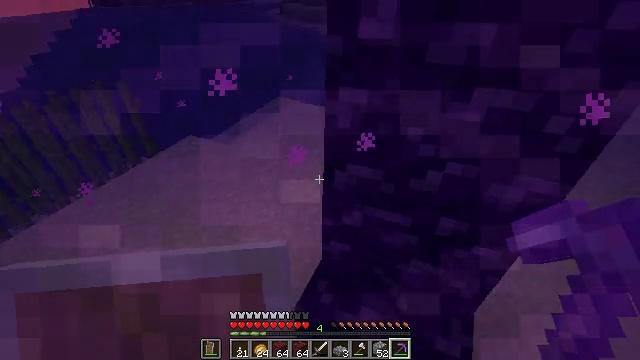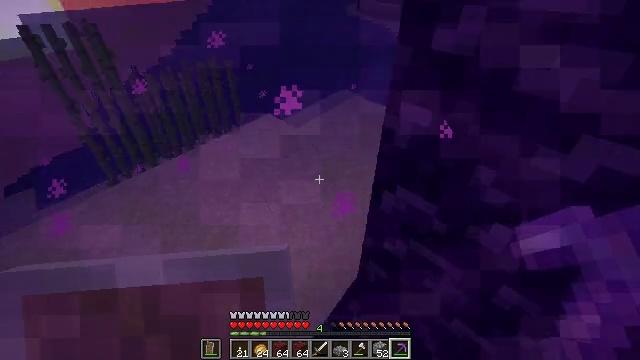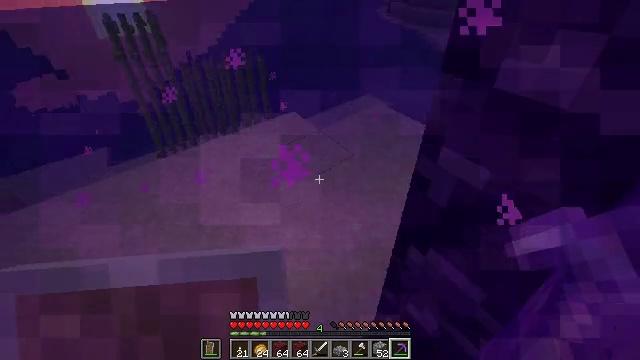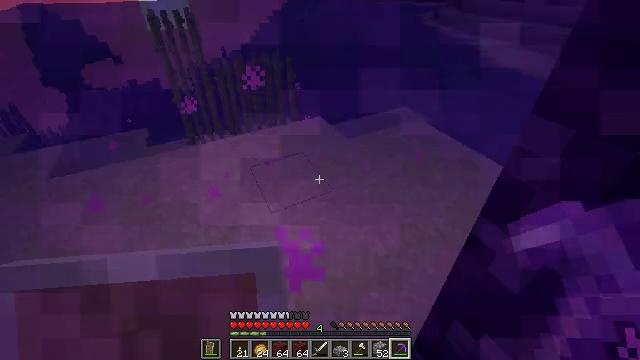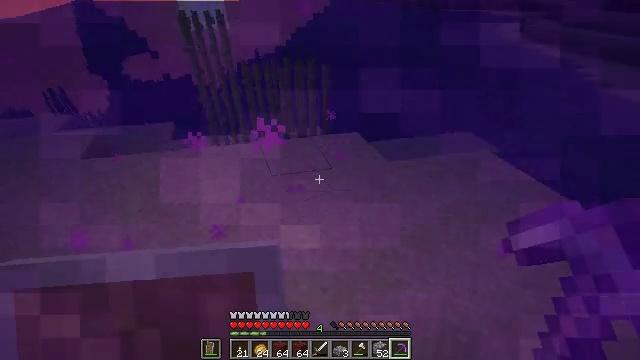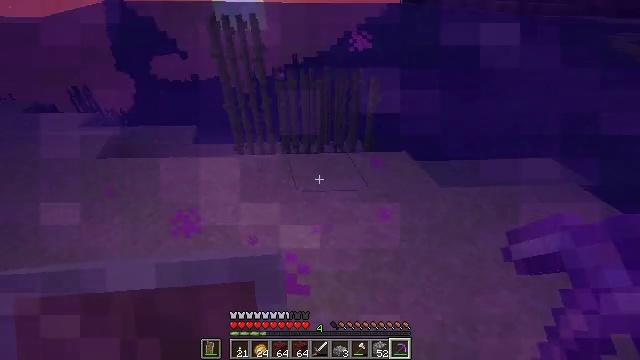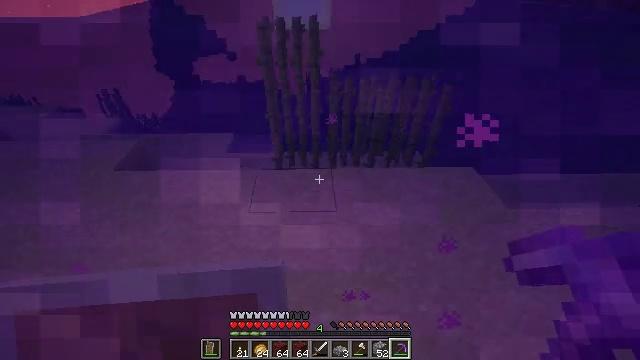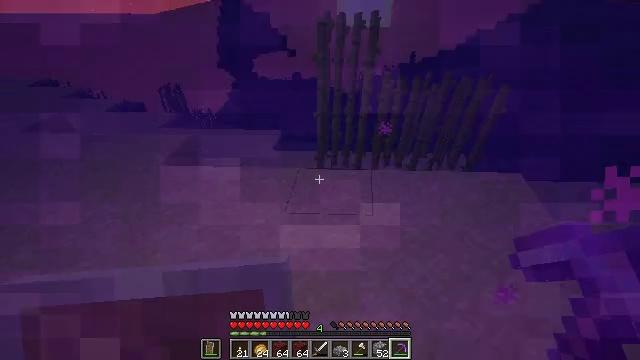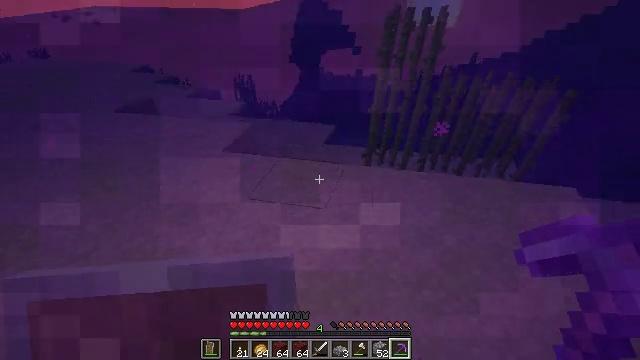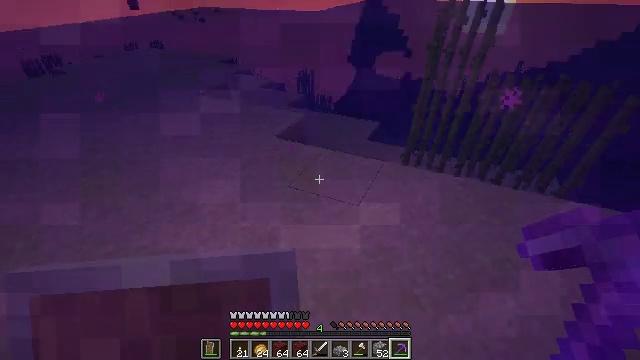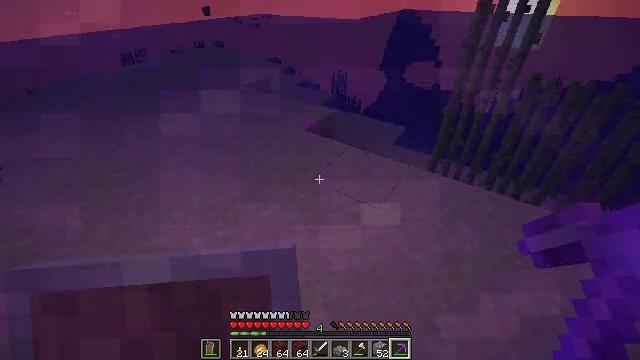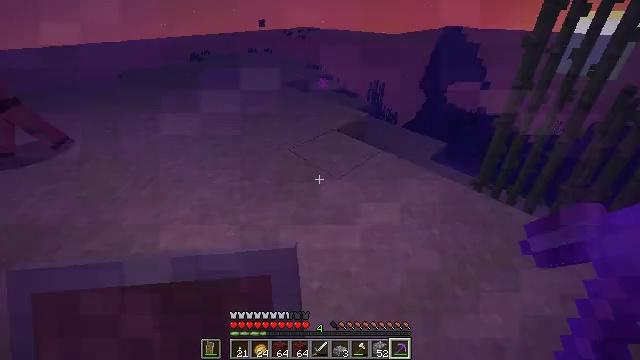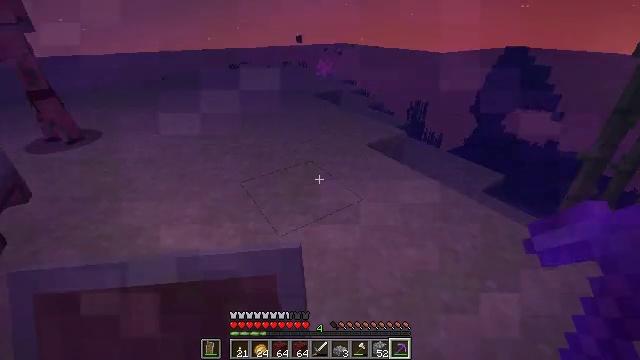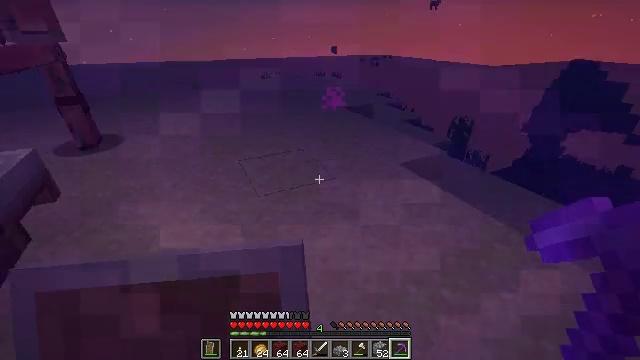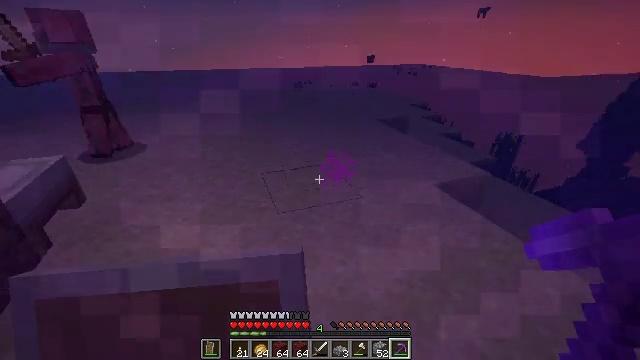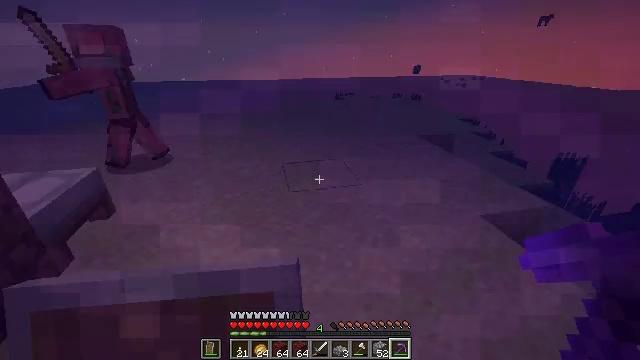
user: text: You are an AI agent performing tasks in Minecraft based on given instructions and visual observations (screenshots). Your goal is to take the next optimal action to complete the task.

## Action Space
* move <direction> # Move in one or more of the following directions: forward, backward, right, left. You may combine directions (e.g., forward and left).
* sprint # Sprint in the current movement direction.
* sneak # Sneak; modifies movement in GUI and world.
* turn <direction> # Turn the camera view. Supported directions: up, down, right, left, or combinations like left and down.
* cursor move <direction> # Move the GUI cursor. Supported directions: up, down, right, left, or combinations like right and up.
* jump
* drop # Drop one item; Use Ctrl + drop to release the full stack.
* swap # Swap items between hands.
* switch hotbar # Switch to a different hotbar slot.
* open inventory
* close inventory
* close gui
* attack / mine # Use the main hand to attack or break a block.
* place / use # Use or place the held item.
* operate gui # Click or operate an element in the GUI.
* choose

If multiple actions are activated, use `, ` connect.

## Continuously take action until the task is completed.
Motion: motion action
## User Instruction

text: craft item air
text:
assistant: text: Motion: move forward, turn left
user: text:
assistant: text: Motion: move forward, turn left
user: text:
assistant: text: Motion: move forward, turn left
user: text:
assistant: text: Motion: move forward, turn left
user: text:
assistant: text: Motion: move forward, turn left
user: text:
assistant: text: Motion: move forward, turn left and down
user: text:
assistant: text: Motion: move forward, turn left
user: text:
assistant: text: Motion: move forward, turn left
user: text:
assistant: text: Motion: move forward, turn left and up
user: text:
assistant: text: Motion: move forward, turn left and up
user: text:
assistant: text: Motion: move forward, turn left and up
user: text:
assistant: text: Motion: move forward, turn left and up
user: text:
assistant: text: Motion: move forward, turn left and up
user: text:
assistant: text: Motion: move forward, turn left and up
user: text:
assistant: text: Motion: move forward, turn left and up
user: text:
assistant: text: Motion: move forward, turn left and up
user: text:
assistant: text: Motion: no_op
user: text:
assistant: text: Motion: turn left and up
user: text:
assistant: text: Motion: turn right
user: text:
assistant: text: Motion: turn up
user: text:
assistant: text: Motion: turn right
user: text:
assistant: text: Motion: turn right
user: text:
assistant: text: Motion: no_op
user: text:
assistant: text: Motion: no_op
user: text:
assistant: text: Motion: turn right
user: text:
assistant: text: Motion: turn right
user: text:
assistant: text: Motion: turn left and down
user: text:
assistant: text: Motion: turn left and down
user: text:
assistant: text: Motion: turn left and down
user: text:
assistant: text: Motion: turn left